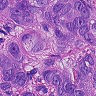
Metastatic tissue present: yes